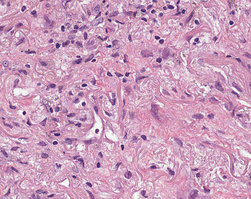
Tumor epithelial tissue: no
Tumor-associated stroma tissue: yes
Normal tissue: no